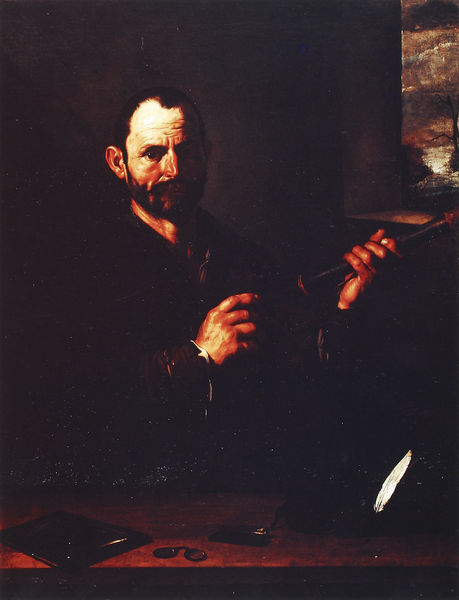
Titel: Der Sehsinn
Künstler: Jusepe de Ribera
Institution: Mexiko, Museo Franz Mayer
Schlagwörter: baum, dunkel, feder, gemälde, hand, mann, schatten, wasser, fluss, braun, fenster, licht, nacht, tisch, weiss, bart, barock, bärtig, halten, portrait, porträt, land, halbfigur, pfeife, mondlicht, brille, schlaglicht, geheimratsecken, zwicker, sims, dukel, fernrohr, velazquez, verschattet, schreibfeder, federkiel, dämmrig, schummrig, caravaggio, hantieren